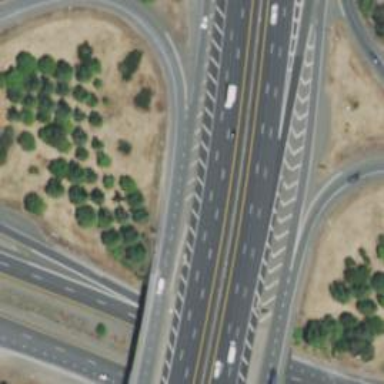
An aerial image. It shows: Motorway junction.